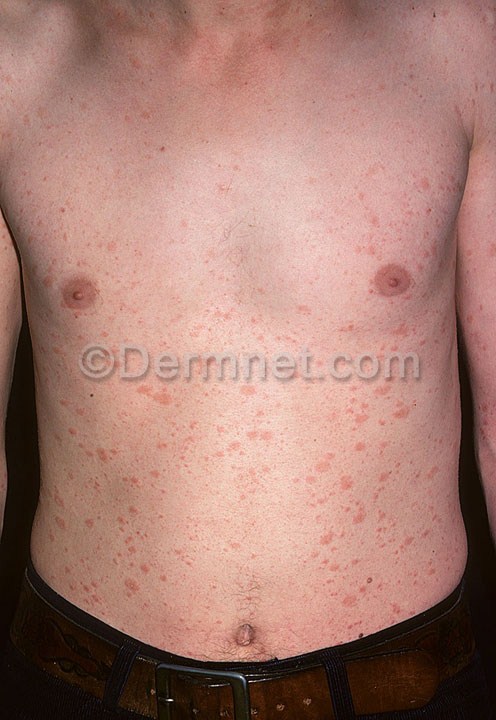
Disease: Psoriasis pictures Lichen Planus and related diseases